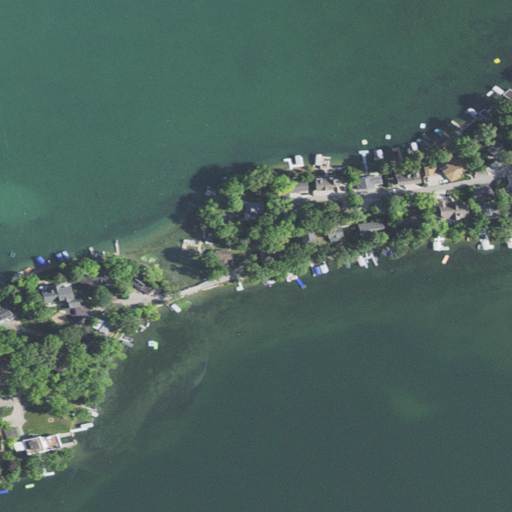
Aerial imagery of cape in Wisconsin named Spring Prairie Point containing open water, low intensity development, open development, herbaceous wetlands, woody wetlands, medium intensity development, pasture, high intensity development, and deciduous forest